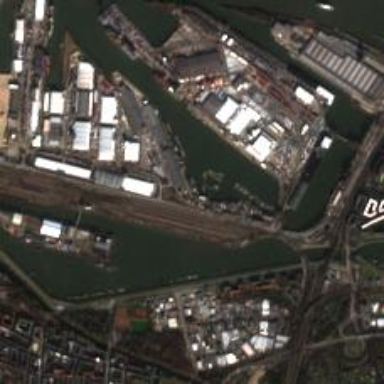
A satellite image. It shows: Man-made quay.